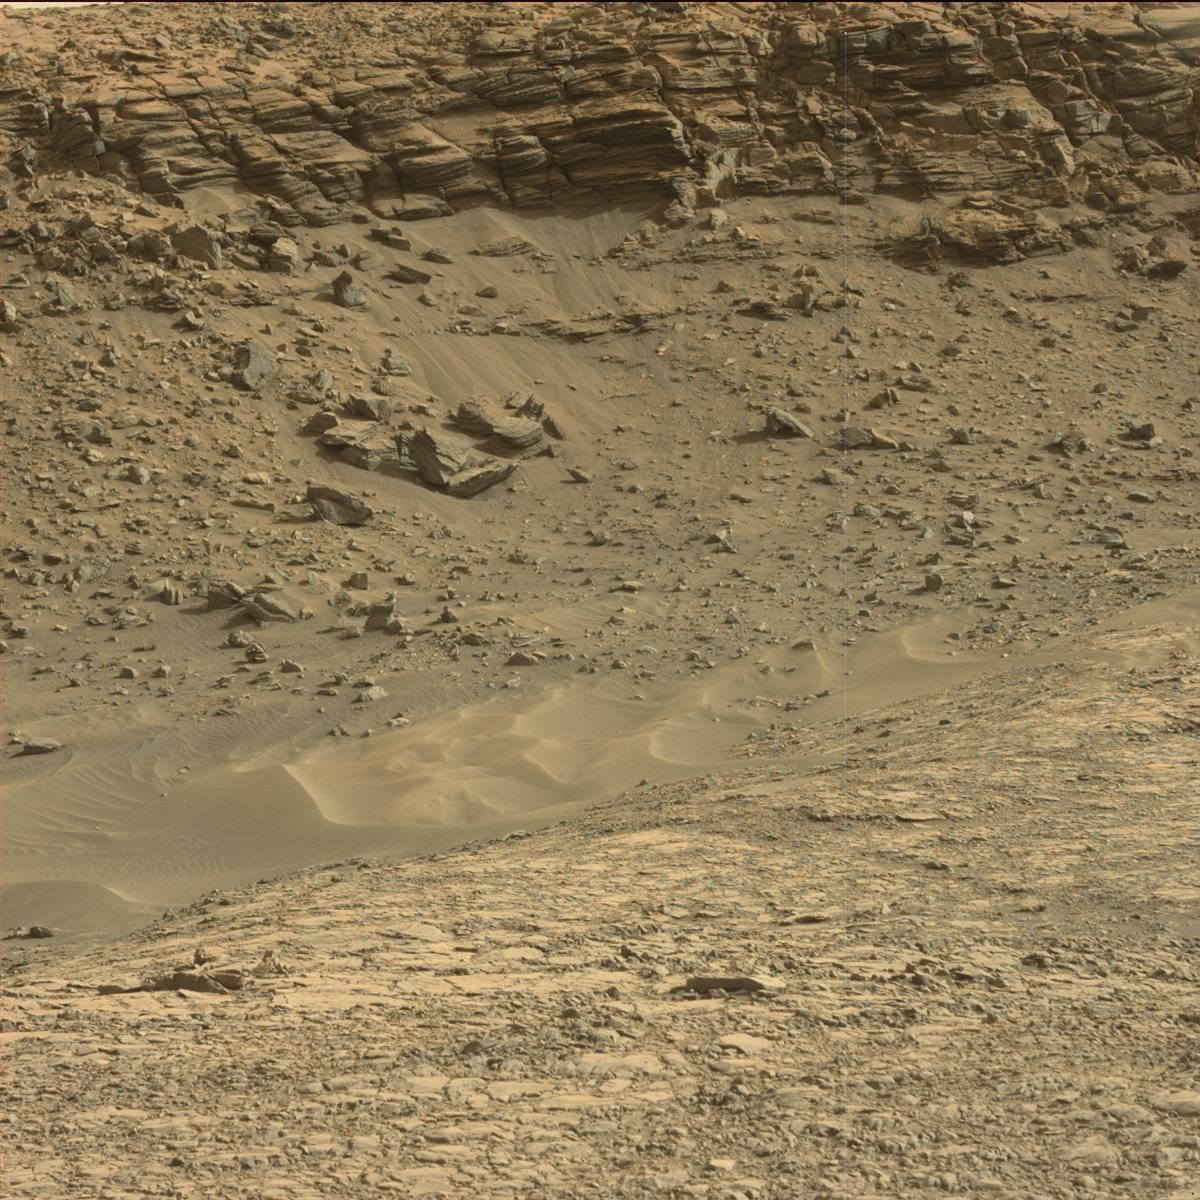
Terrain classes present: Bedrock, Sand / Soil